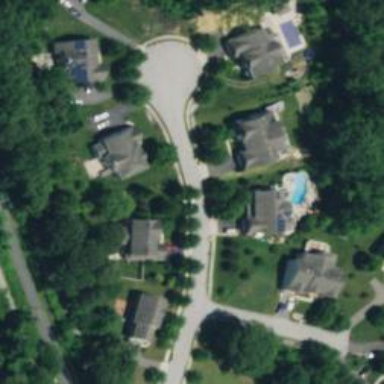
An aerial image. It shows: Driveway.